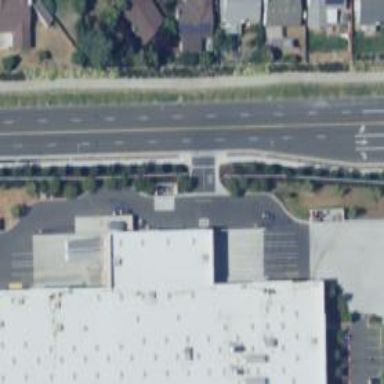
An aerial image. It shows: Uncontrolled and marked road crossing.